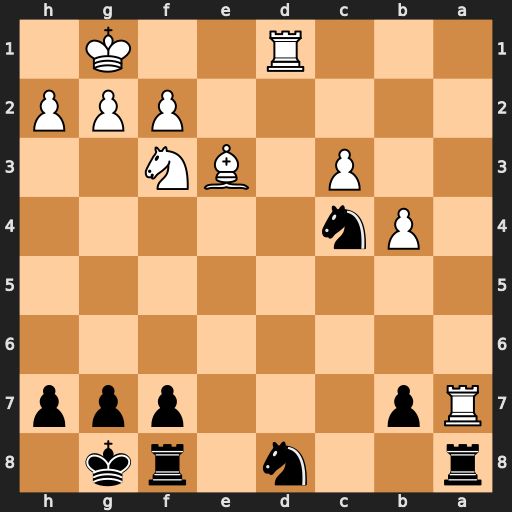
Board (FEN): r2n1rk1/Rp3ppp/8/8/1Pn5/2P1BN2/5PPP/3R2K1
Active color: b
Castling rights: -
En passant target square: -
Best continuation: Nxe3 Rxa8 Nxd1